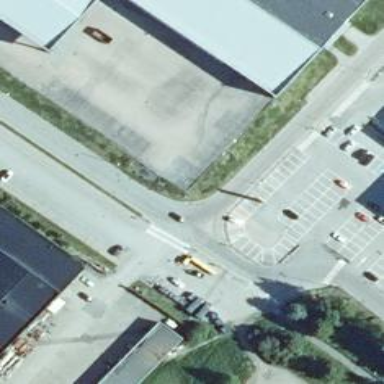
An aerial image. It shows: Road with "give way" sign.